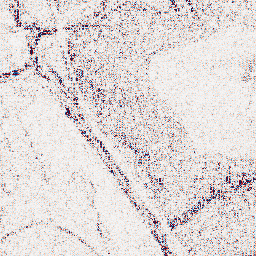
Category: wavelet
Decomposition family: wavelet_biorthogonal
Decomposition parameters: wavelet: bior4.4
level: 1
Upsampling method: fft_zeropad
Upsampling parameters: scale: 4
Upsampling scale: 4